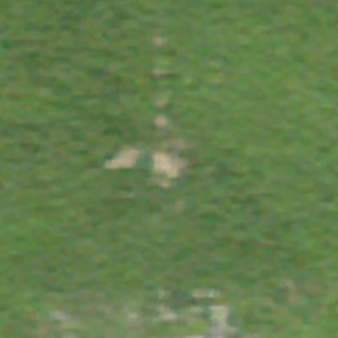
Label: other